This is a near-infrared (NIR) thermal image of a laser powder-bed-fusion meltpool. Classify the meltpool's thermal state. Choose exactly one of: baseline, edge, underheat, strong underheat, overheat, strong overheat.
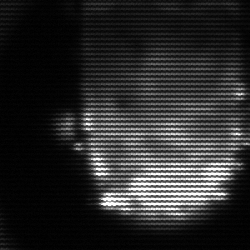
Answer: baseline